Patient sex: M
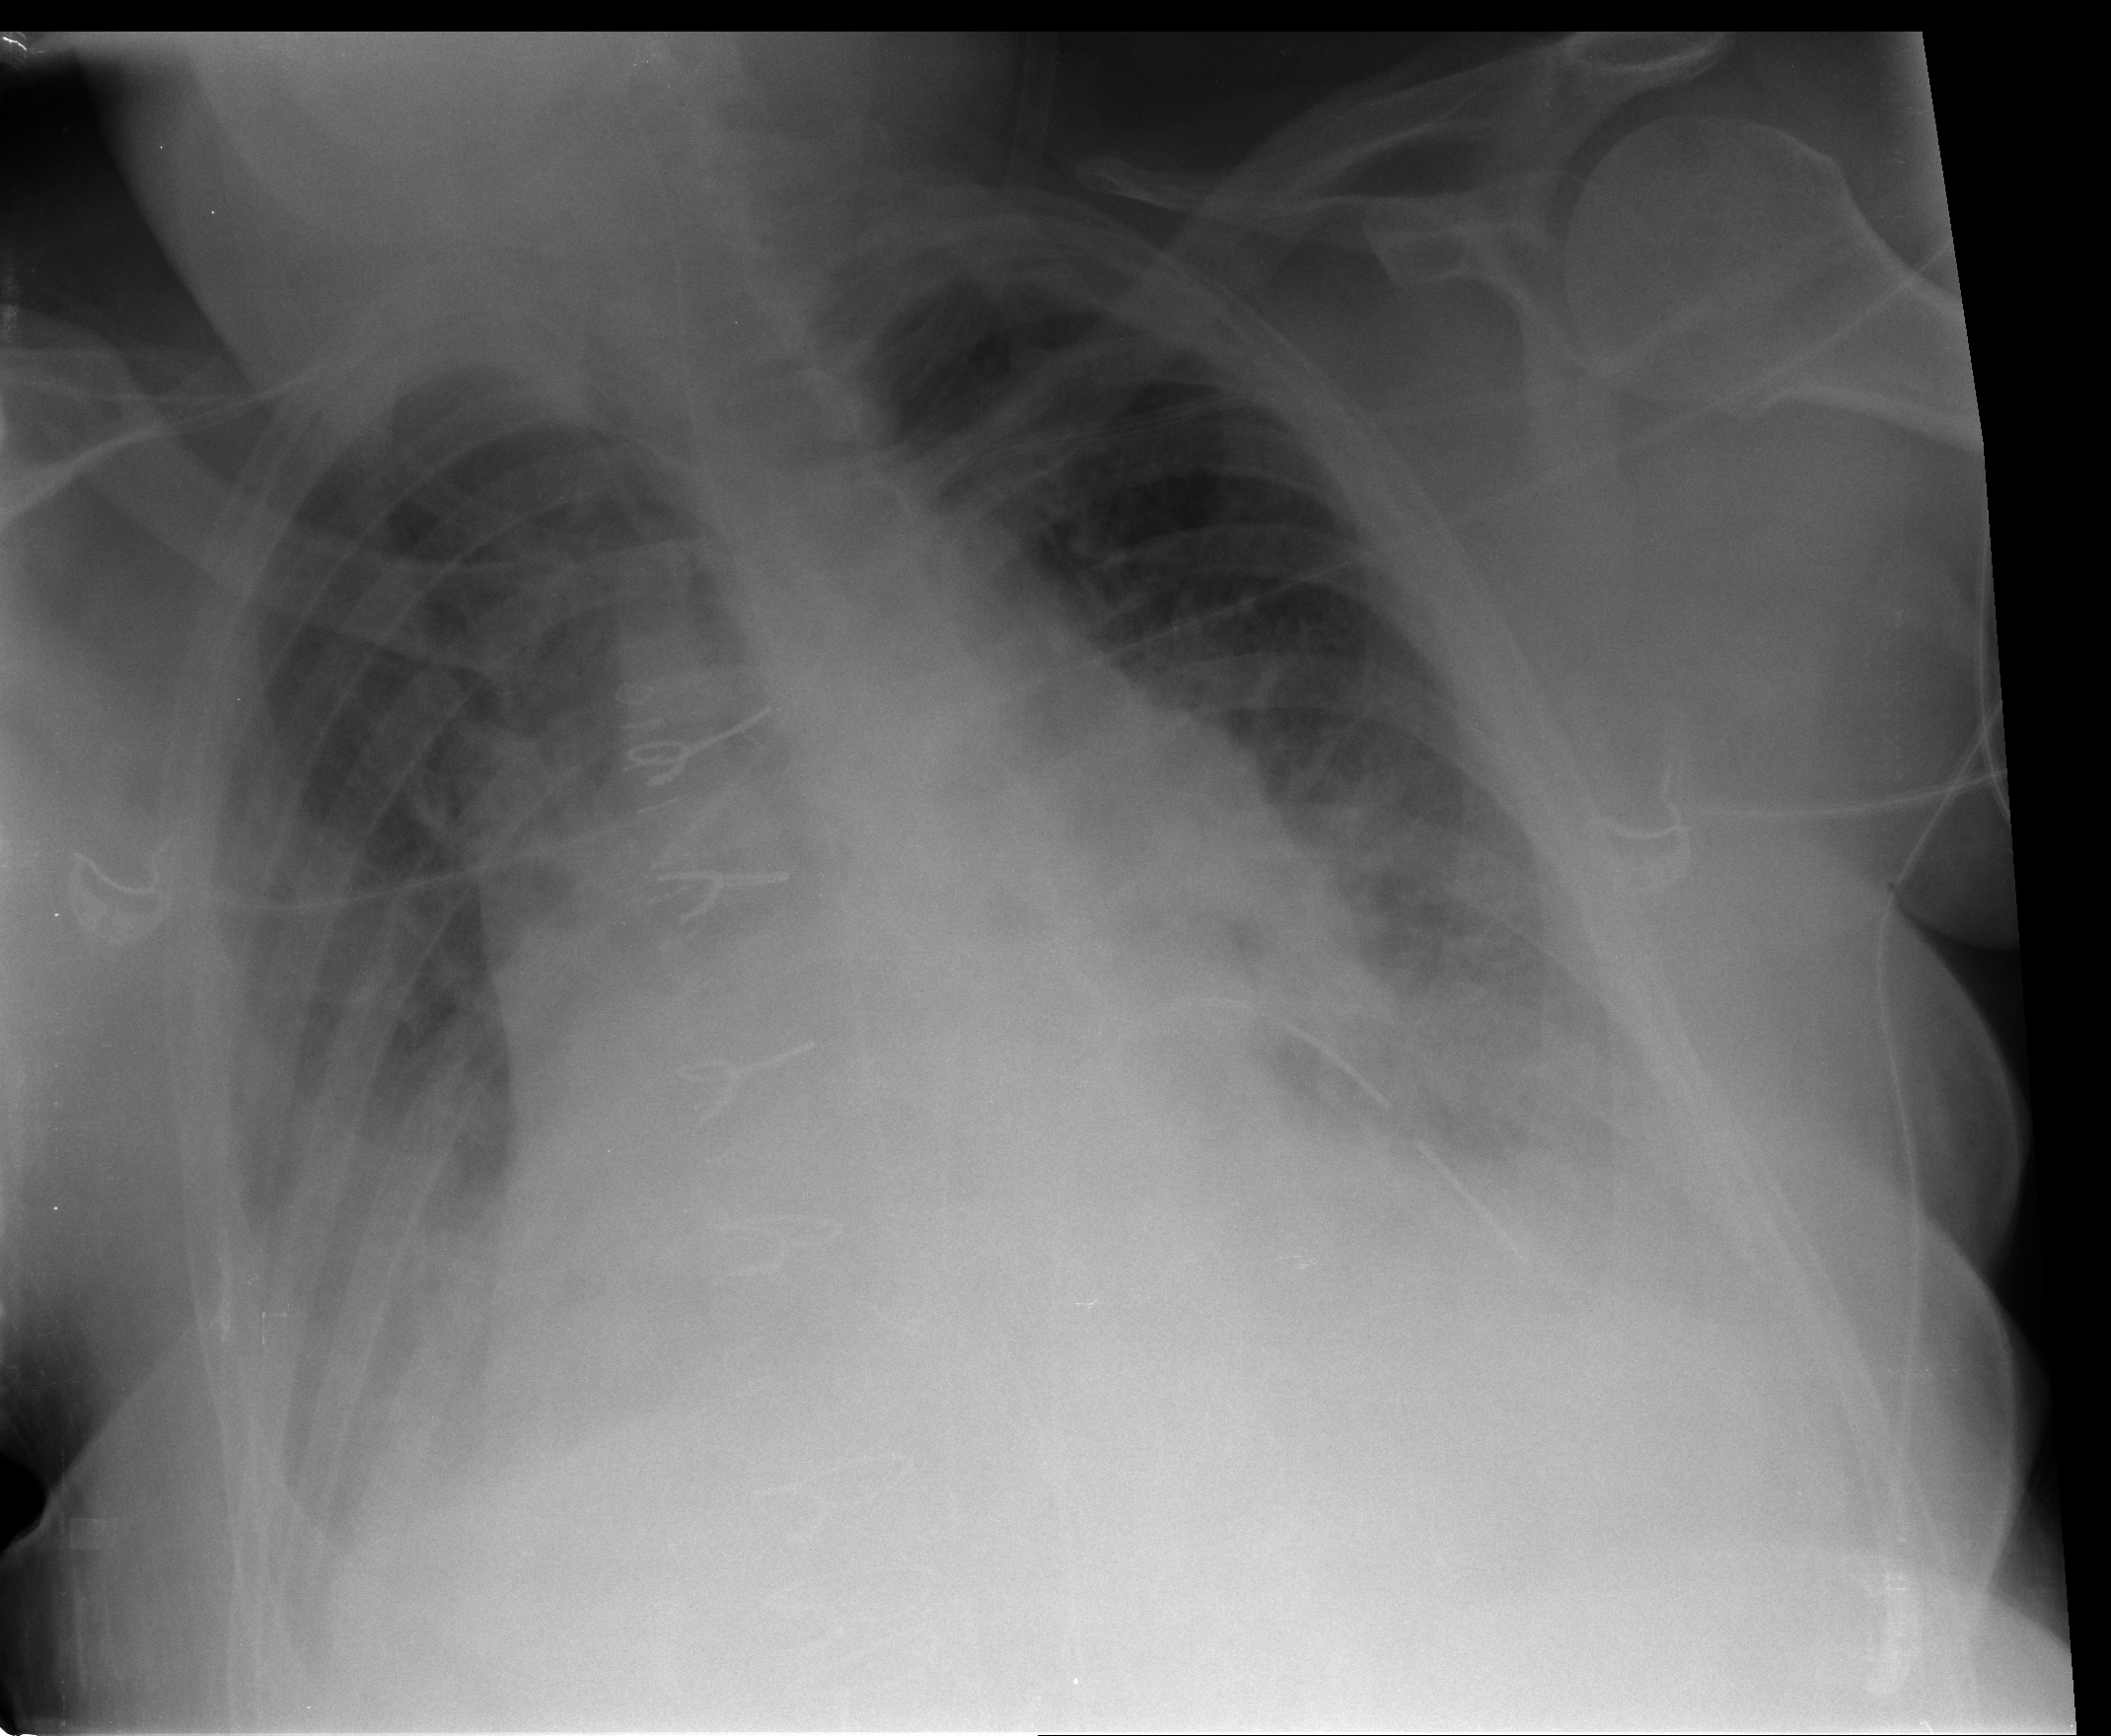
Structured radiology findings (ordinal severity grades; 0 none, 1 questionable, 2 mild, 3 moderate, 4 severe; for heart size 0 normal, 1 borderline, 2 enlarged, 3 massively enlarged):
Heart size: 2
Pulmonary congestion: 1
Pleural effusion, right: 1
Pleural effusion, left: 2
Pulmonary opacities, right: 2
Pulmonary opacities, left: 1
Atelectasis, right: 2
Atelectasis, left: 2